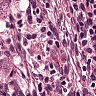
Metastatic tissue present: yes